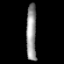
Tissue: prostate
Cell type: T cells
Senescence score: 0.3012
Nuclear area (px): 558
Mean DAPI intensity: 150.011